Interaction volume radius: 5 \u00c5
Interaction volume height: 50 \u00c5
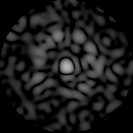
Disorder parameter: 0.849